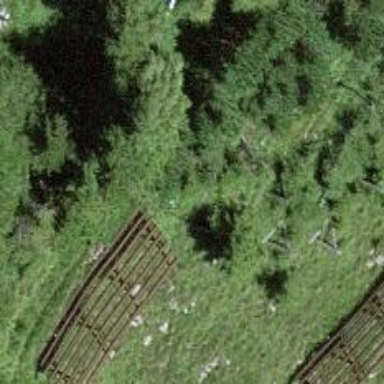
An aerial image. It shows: Snow fence that is man-made.